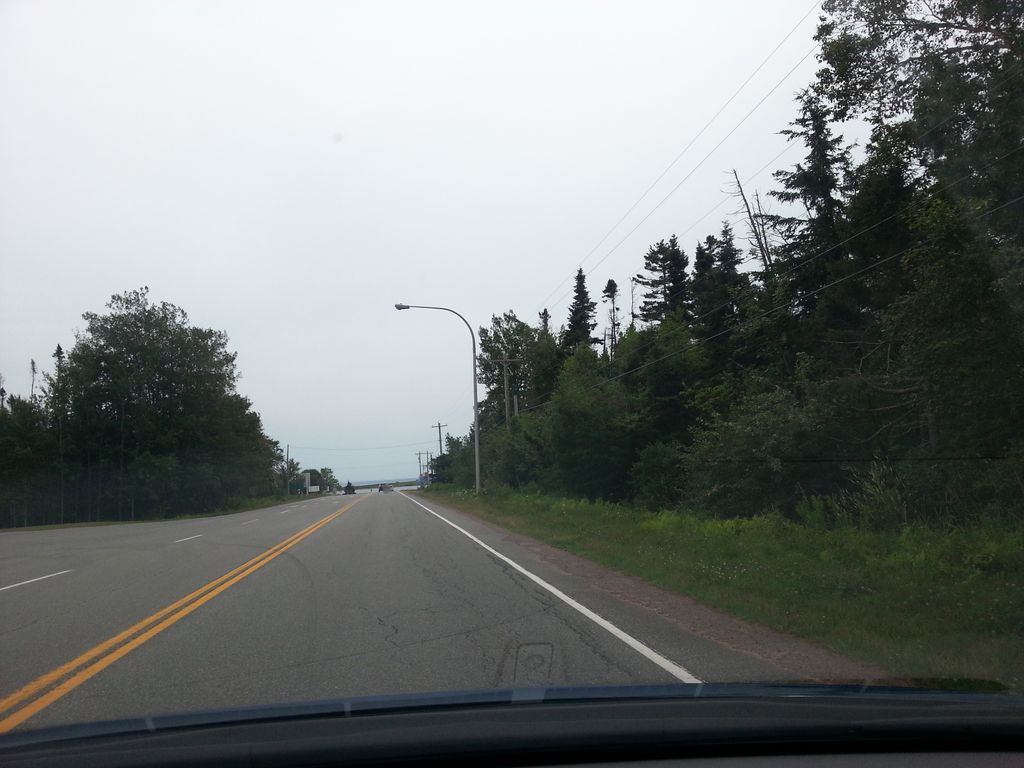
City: charlottetown